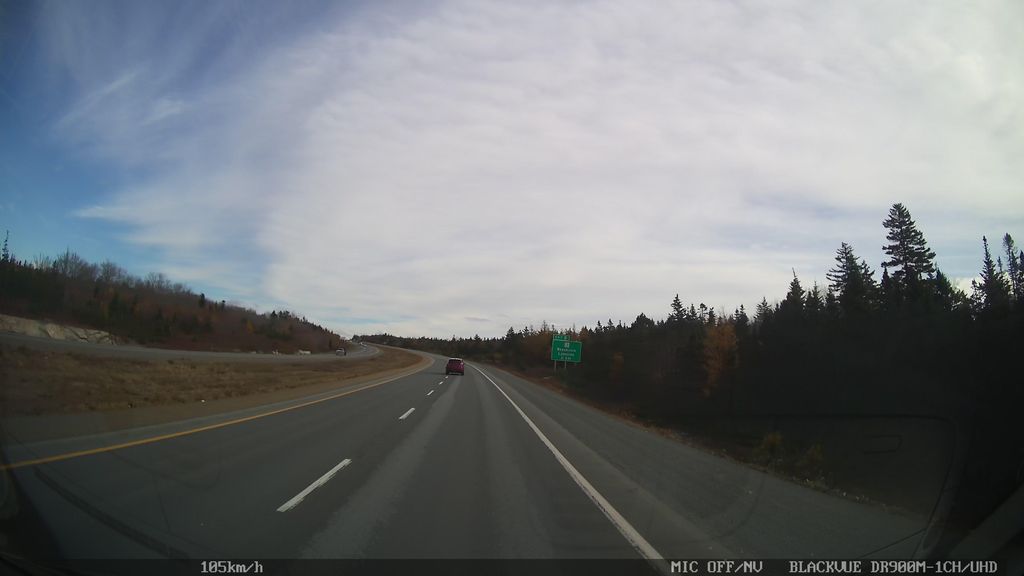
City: halifax